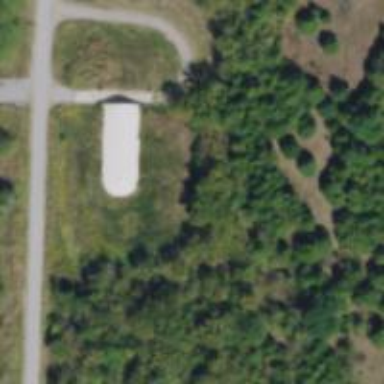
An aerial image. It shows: Military bunker.